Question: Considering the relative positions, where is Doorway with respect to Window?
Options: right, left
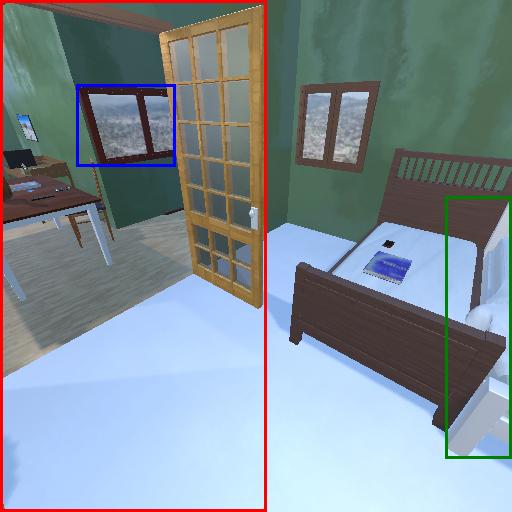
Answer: right